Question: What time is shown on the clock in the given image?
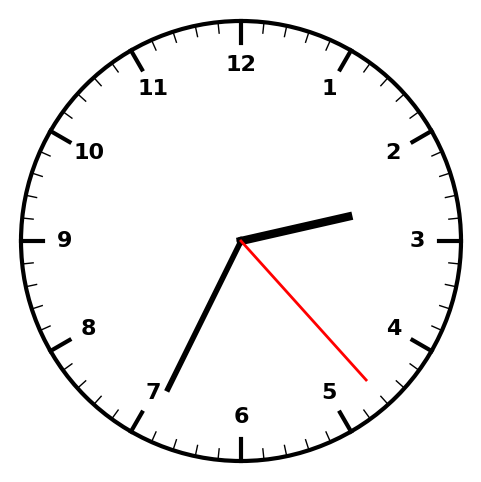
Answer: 02:34:23